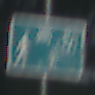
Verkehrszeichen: BeginnVerkehrsberuhigterBereich
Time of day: MorningAfternoon
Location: Outdoor (Nature)
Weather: Clear
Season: NotSpecified
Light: Natural